Question: Am attempting to query the following. Basically clients can be in a number of categories. I have a list of check boxes of the categories and want to only display the clients of the selected categories. I have been trying to use an inner join but my SQL is still in its infancy and I am clearly getting it wrong . Any advice greatly appreciated . Thanks for reading.
my tables layout : <URL>

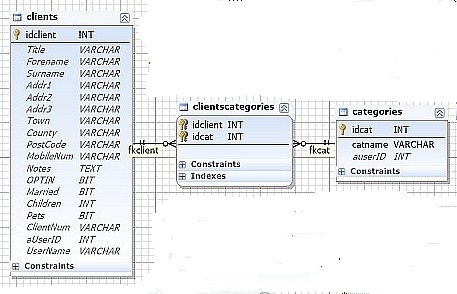
Answer: '''
select * from clients join clientscategories on clients.idclient=clientscategories.idclient join categories on clientscategories.idcat=categories.idcat WHERE clientscategories.idcat IN (v1,v2,......)
'''
I think you can try this, Please provide the values that you are selecting from check boxes to v1,v2...